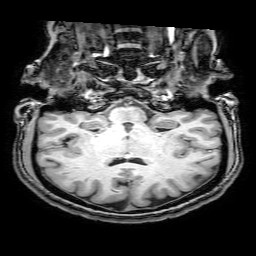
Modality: T1w
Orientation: sagittal
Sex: female
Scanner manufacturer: philips
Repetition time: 0.008165 s
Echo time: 0.00374 s